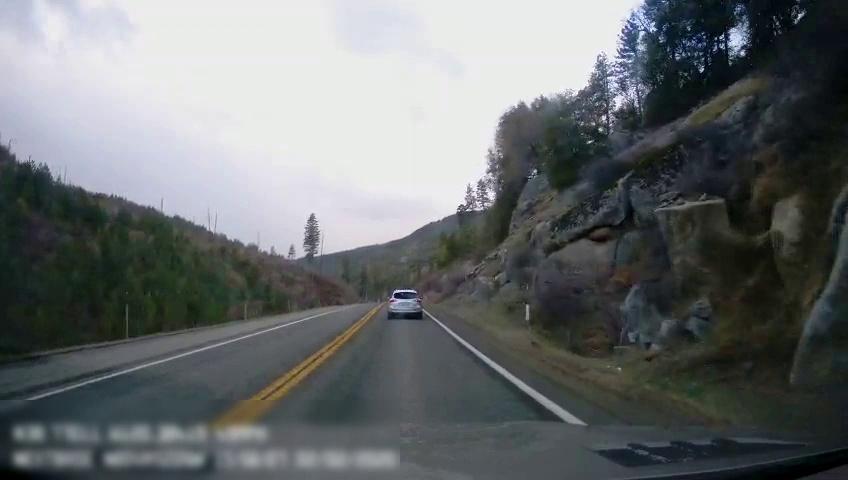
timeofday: Day
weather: Cloudy
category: Drivable Space
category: Vehicles | Car
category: Lanes | Current Lane
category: Lanes | Current Lane
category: Lanes | Opposite Lane